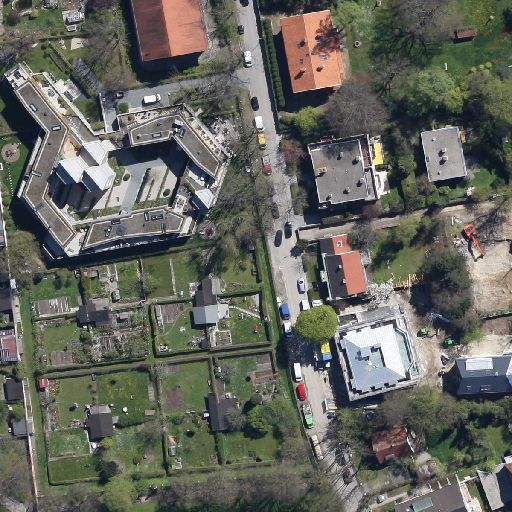
Referring expression: heavy-duty vehicle